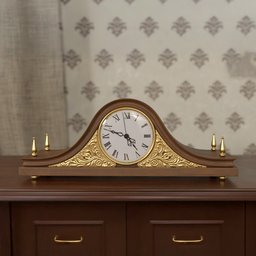
Label: electronics